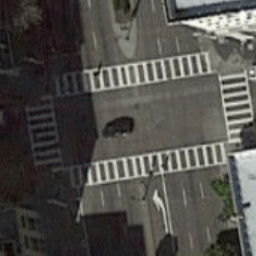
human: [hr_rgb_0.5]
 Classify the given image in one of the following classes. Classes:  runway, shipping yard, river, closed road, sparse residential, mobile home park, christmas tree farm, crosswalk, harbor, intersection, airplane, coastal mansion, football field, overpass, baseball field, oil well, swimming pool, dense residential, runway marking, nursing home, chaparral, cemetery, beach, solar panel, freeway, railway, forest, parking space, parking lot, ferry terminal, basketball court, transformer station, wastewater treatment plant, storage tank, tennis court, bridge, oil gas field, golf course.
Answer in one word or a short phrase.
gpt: crosswalk